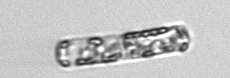
Label: Dactyliosolen_fragilissimus